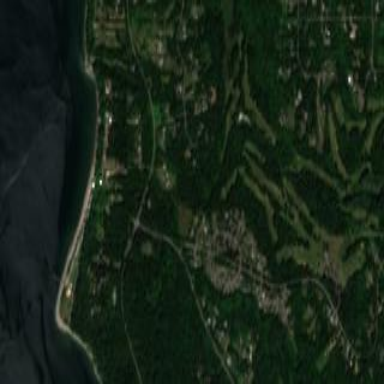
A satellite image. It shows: Golf course.